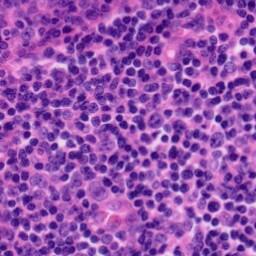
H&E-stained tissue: Tonsil